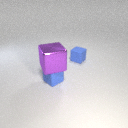
small blue rubber cube behind small blue rubber cube